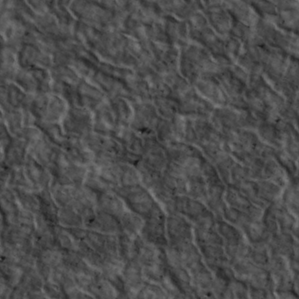
Label: non_frost